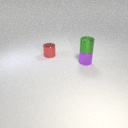
small purple metal cylinder in front of small red metal cylinder